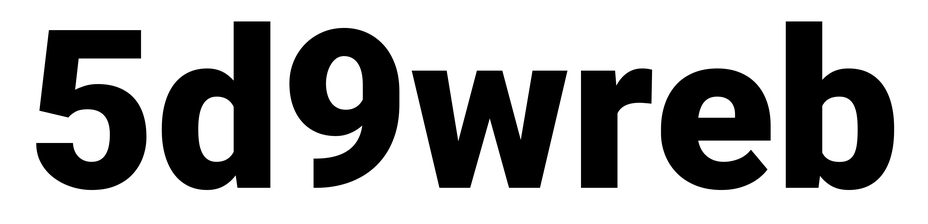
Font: Roboto_Black